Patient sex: M
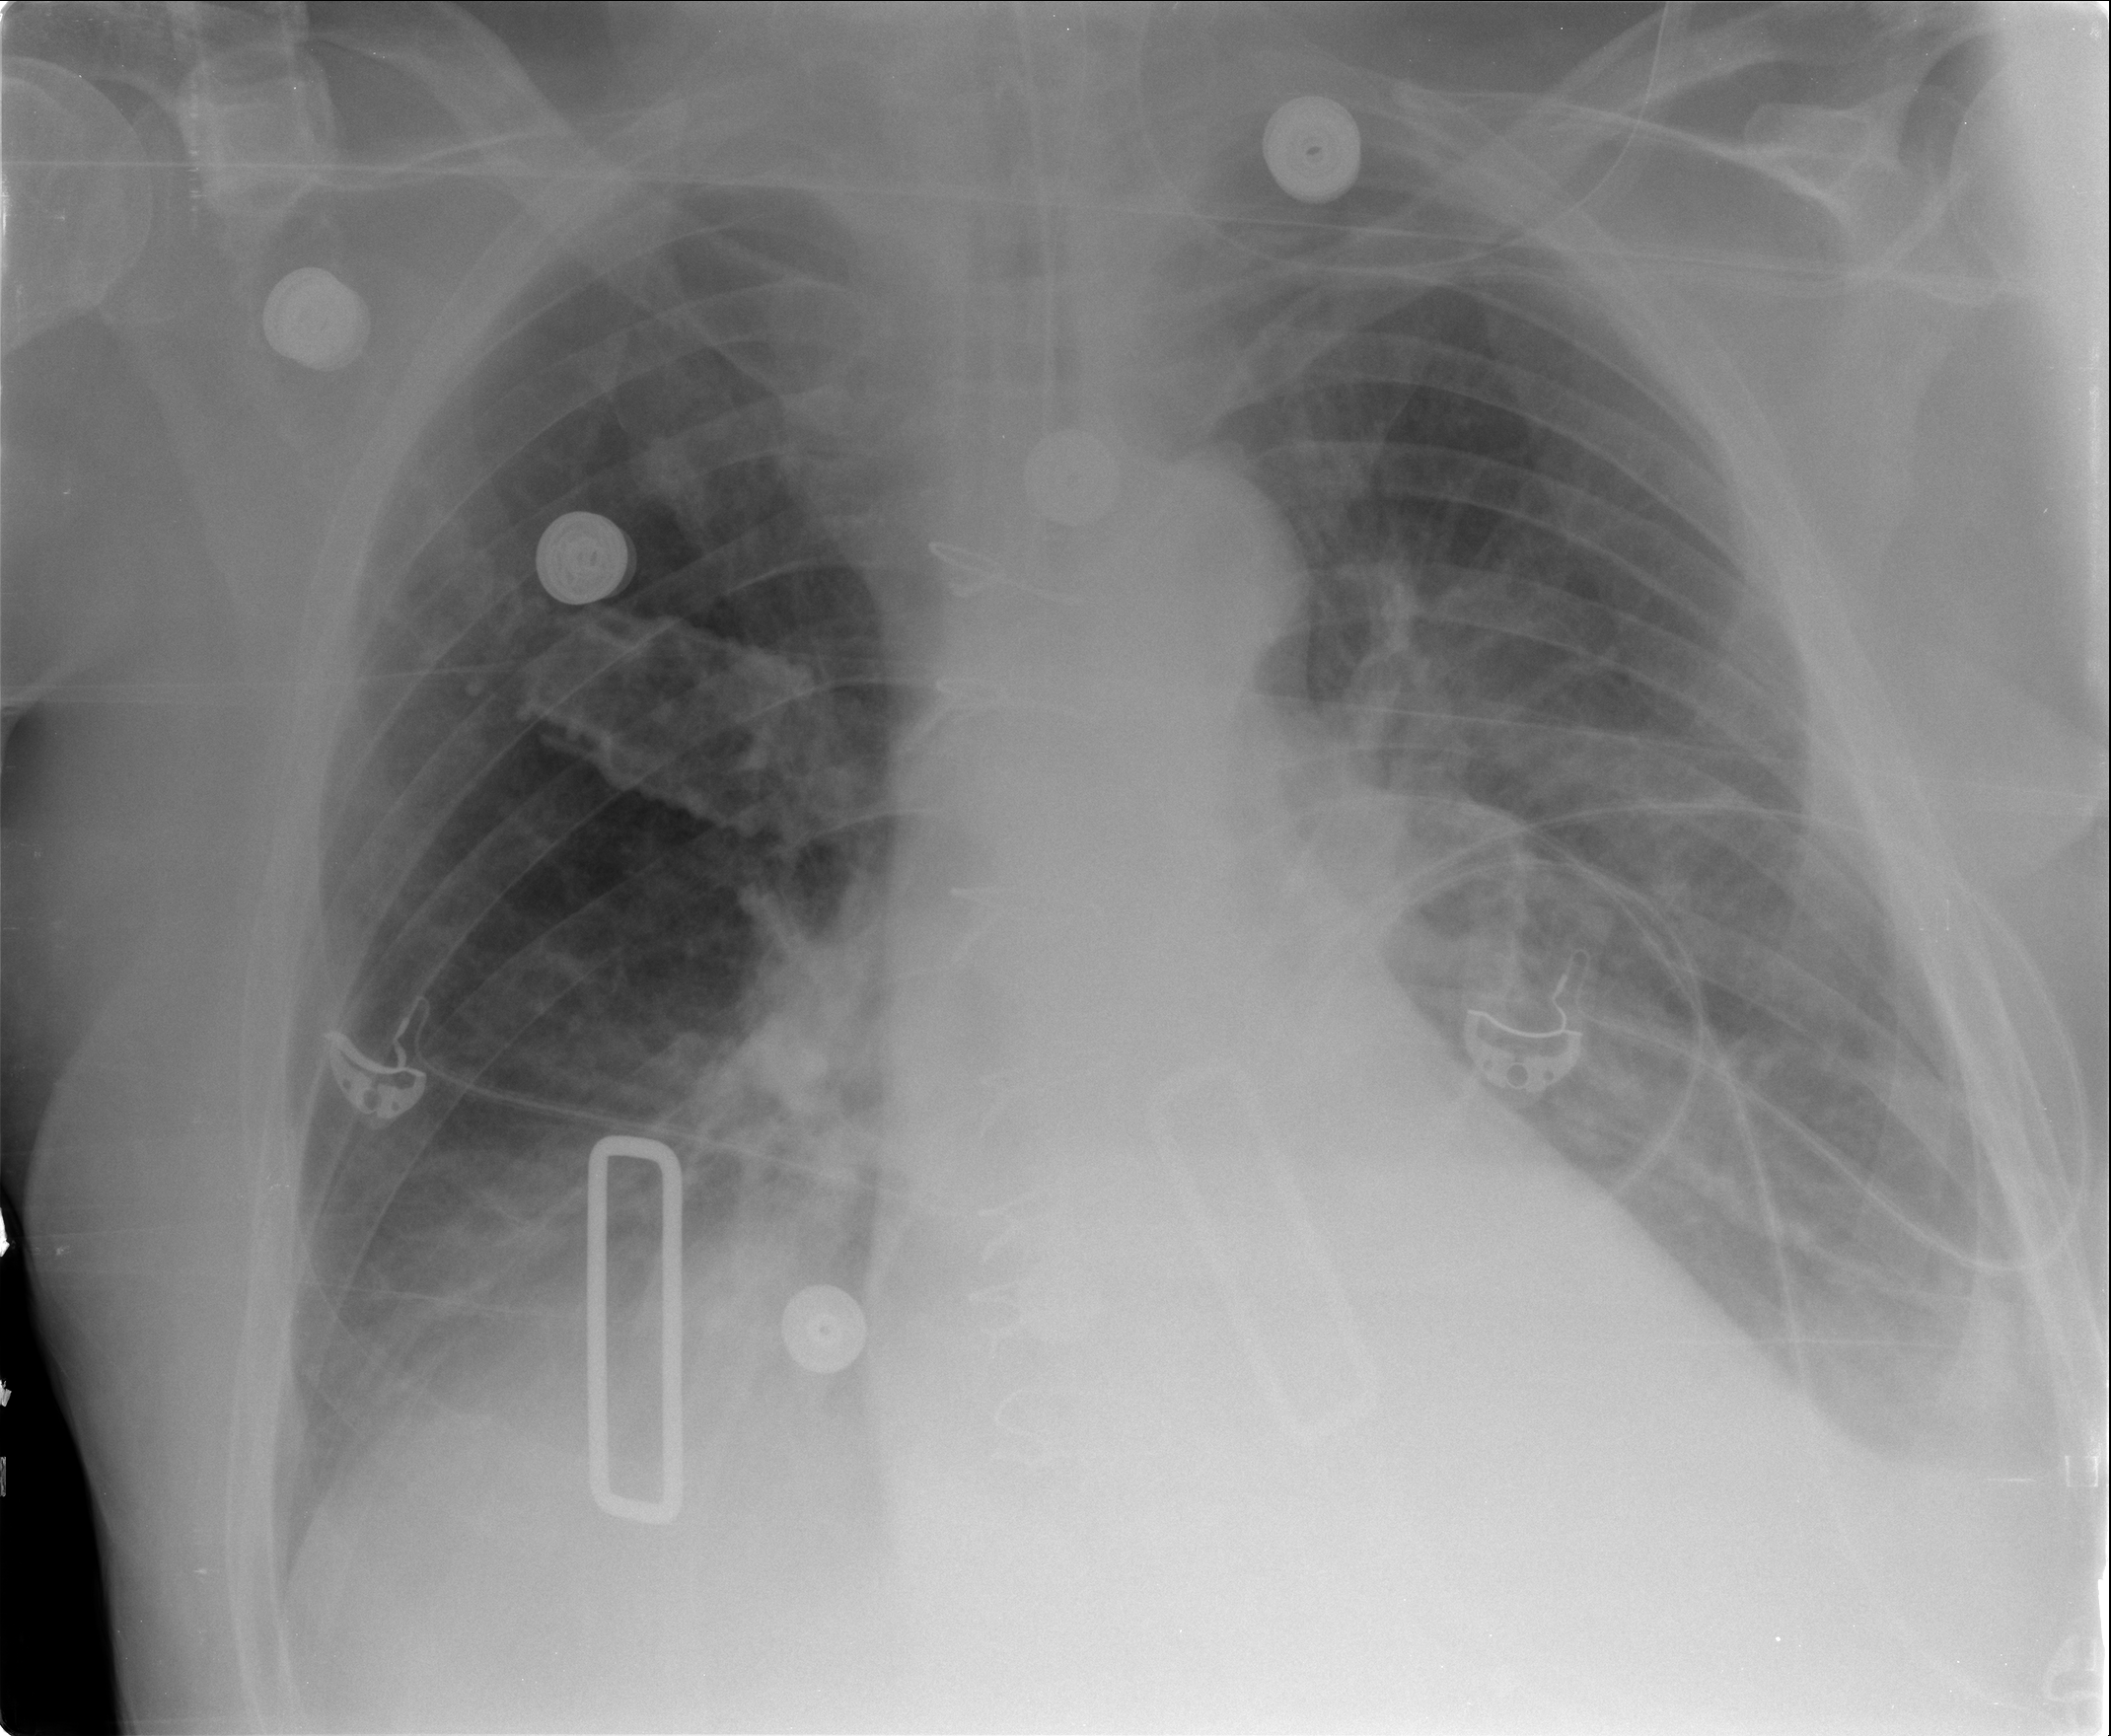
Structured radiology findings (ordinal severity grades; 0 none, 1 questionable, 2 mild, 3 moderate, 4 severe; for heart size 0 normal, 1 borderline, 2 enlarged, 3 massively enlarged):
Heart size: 1
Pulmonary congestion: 1
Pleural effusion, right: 2
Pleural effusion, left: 3
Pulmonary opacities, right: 0
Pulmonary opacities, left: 2
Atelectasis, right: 2
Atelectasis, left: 2